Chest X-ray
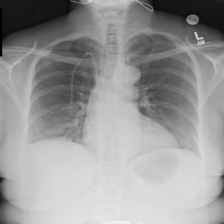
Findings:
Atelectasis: negative
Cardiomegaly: negative
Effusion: negative
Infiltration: negative
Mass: negative
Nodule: negative
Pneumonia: negative
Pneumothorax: negative
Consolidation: negative
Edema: negative
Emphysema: negative
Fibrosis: negative
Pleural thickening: negative
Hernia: negative